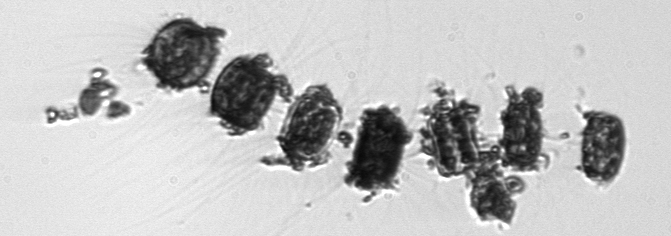
Label: Thalassiosira_TAG_external_detritus